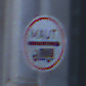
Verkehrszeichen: Mautpflicht
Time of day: SunriseSunset
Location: Outdoor (Urban)
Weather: Clear
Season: NotSpecified
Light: Natural